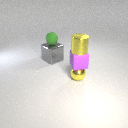
small yellow metal cylinder above small yellow metal sphere